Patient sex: F
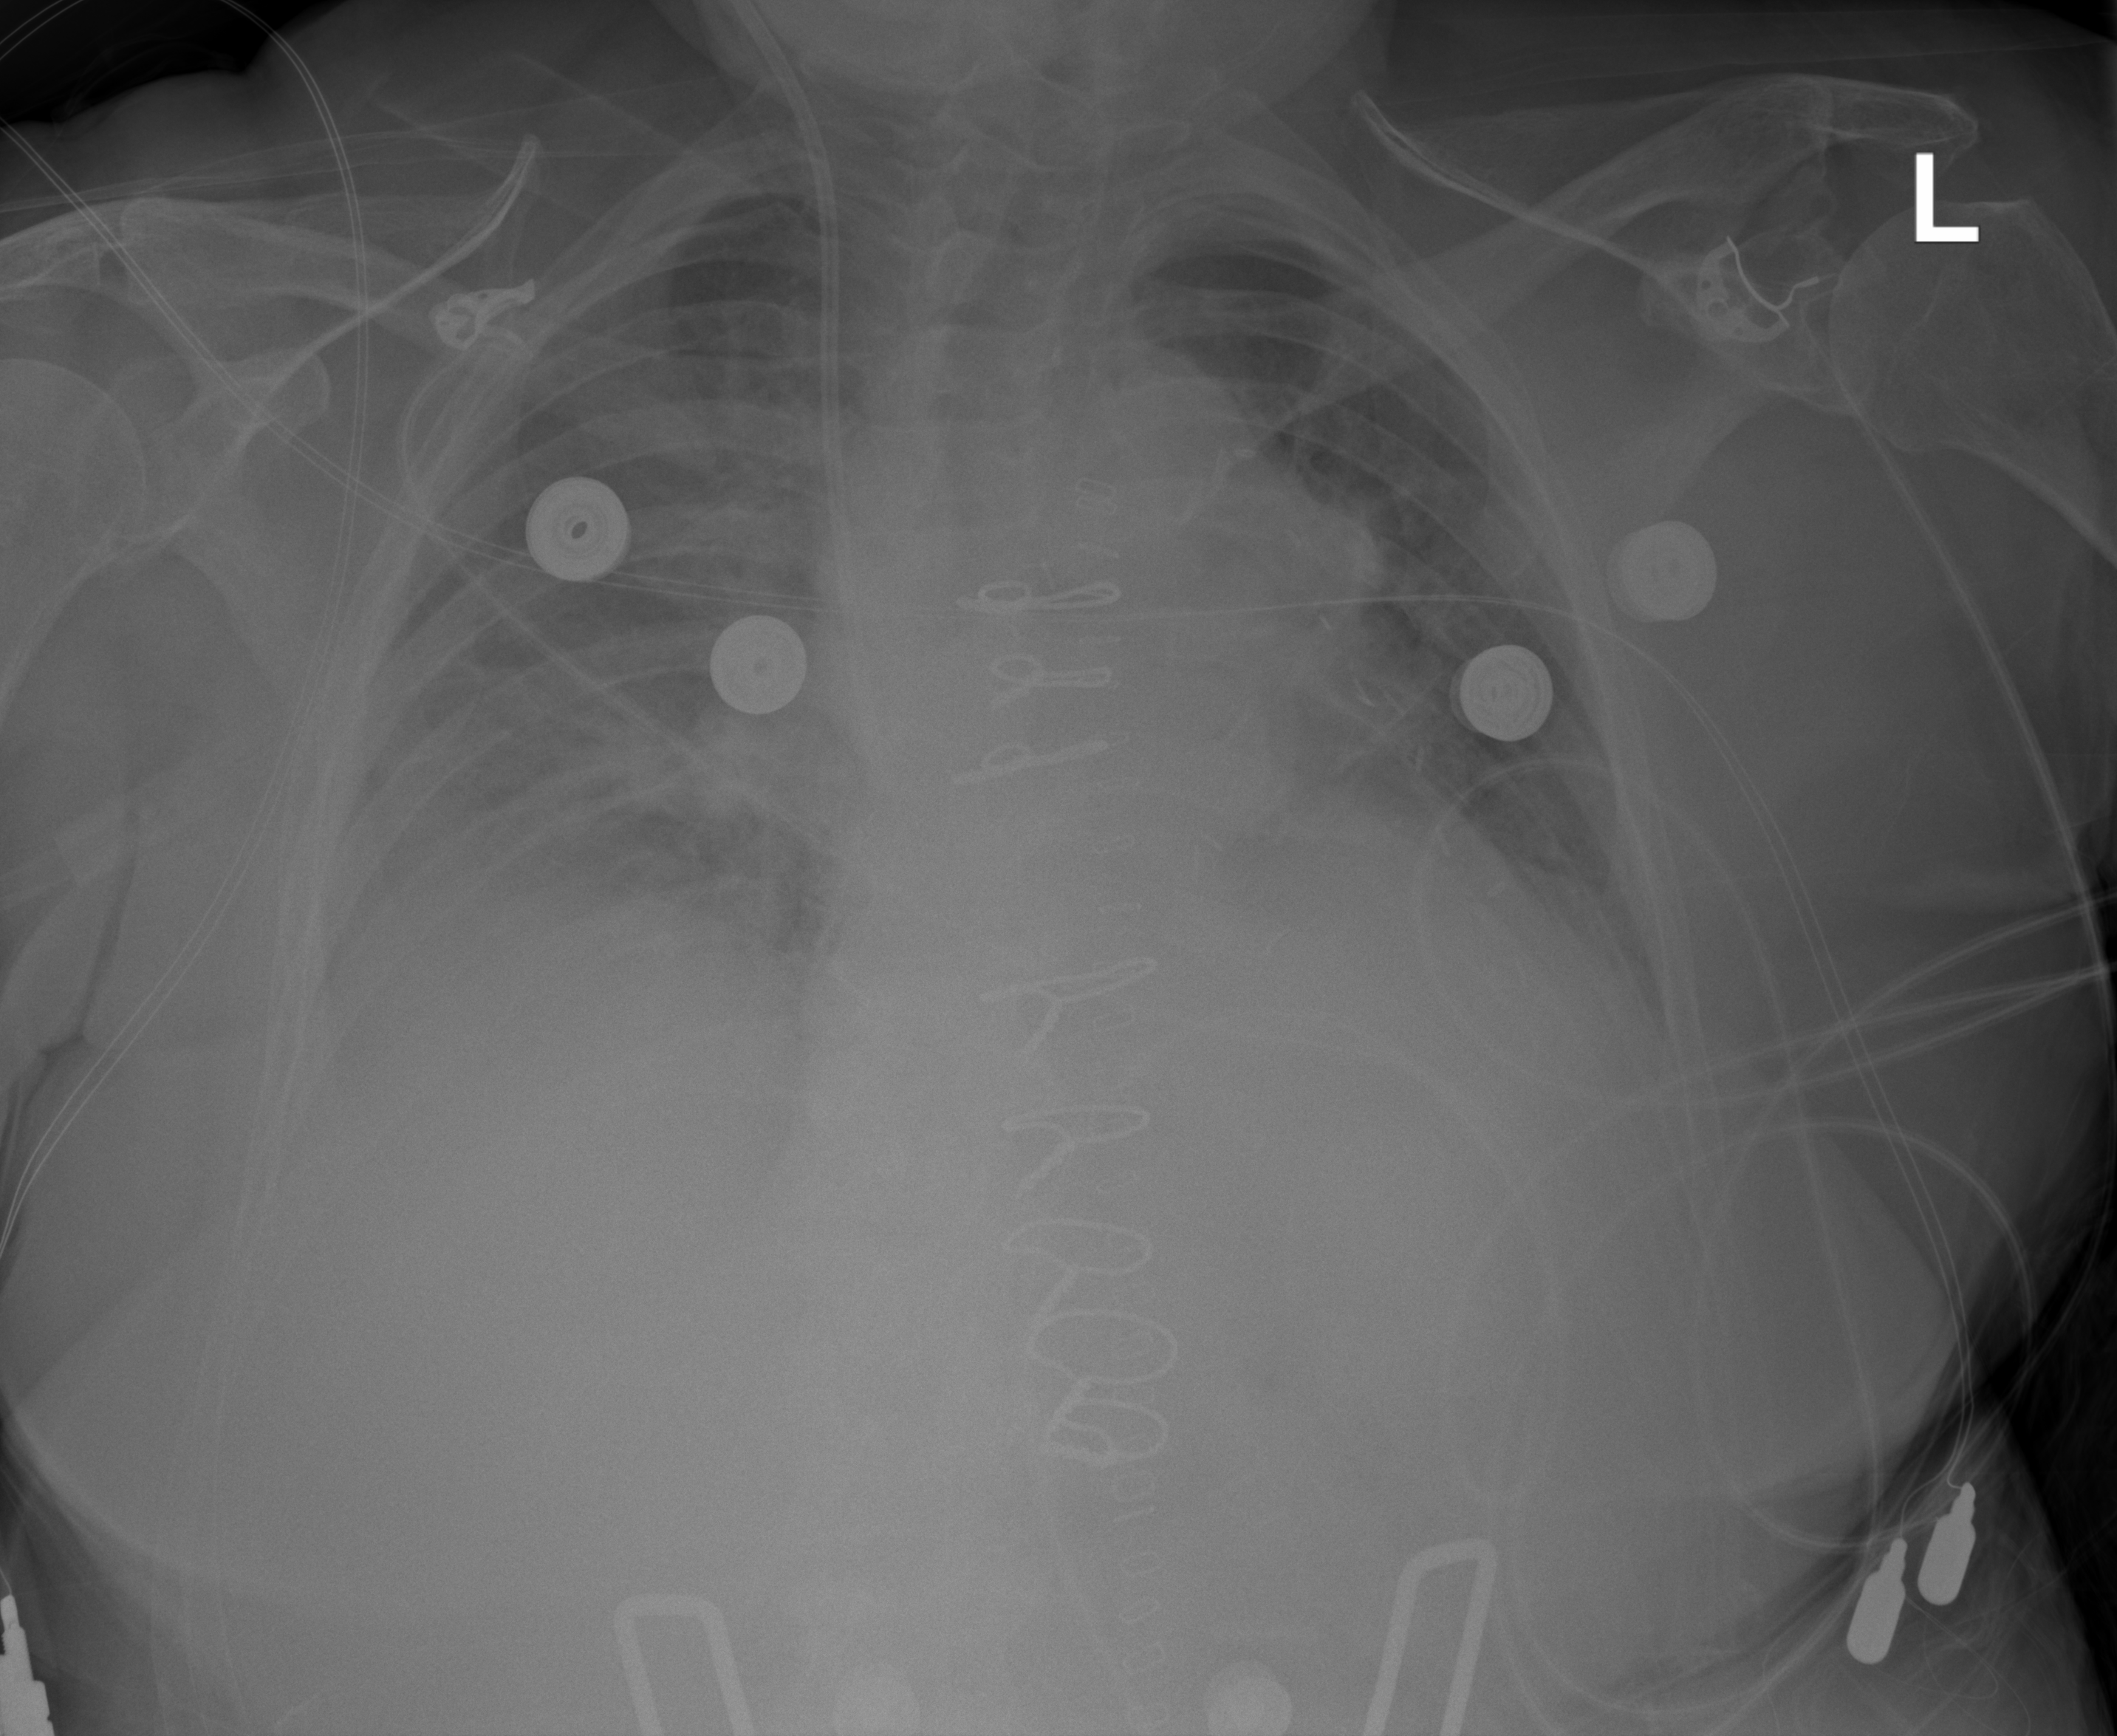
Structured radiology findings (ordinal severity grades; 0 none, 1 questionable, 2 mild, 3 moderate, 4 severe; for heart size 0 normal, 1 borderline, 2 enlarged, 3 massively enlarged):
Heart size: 2
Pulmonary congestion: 2
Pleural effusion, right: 2
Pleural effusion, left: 2
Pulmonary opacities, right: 2
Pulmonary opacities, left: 0
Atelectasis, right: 2
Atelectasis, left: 2